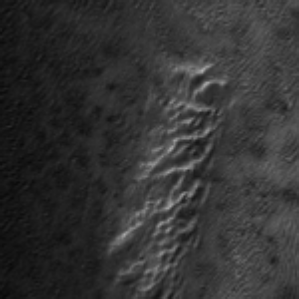
Label: frost